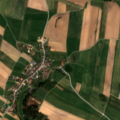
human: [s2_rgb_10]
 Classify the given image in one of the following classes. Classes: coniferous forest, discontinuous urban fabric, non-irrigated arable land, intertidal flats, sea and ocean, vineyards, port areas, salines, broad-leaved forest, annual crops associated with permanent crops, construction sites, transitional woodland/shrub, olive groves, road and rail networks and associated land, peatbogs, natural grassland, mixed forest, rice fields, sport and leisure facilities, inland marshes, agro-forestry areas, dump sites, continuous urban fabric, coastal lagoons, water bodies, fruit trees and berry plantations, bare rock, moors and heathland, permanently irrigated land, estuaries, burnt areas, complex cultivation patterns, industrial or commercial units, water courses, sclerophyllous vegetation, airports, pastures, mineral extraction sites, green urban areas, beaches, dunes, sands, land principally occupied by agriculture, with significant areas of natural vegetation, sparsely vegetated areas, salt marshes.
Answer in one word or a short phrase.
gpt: non-irrigated arable land, pastures, land principally occupied by agriculture, with significant areas of natural vegetation, coniferous forest